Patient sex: F
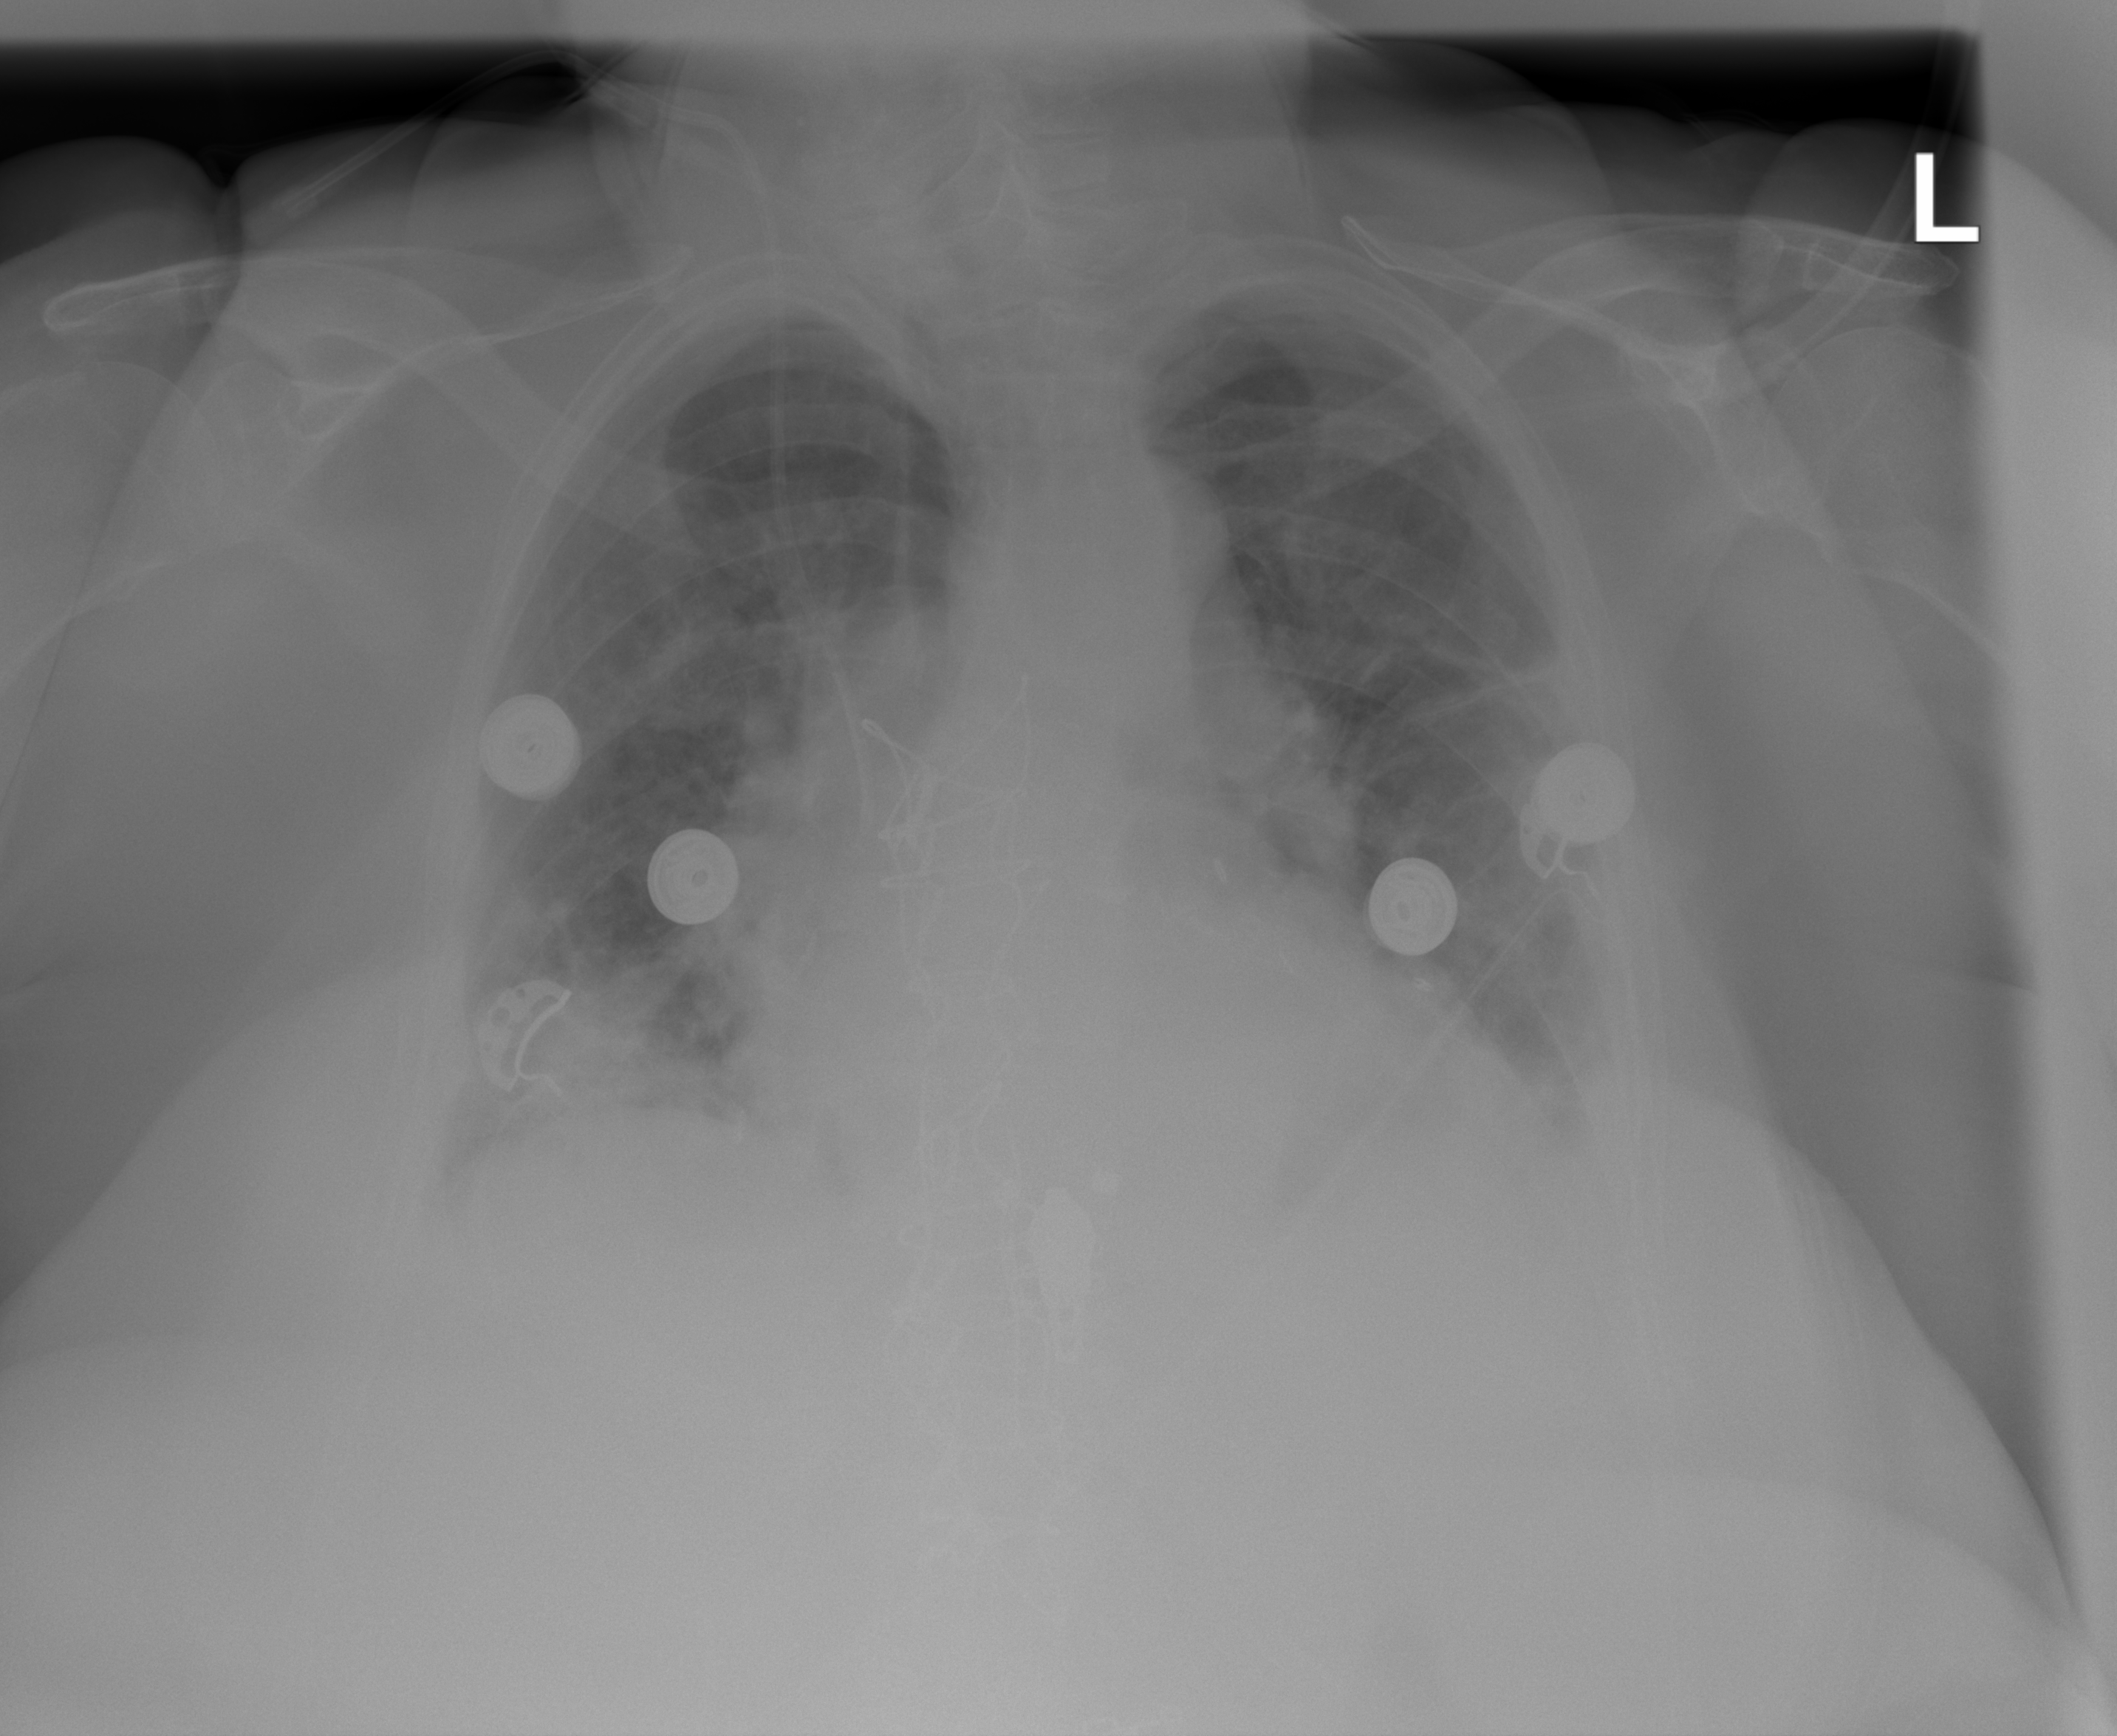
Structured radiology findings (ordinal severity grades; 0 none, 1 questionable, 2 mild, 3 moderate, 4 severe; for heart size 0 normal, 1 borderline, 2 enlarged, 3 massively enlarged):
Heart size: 2
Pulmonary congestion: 2
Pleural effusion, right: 2
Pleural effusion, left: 2
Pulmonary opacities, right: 2
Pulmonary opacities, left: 0
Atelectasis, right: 3
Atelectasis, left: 2